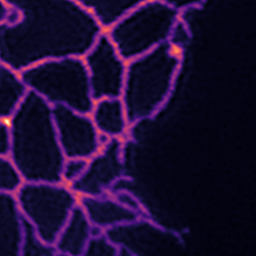
Label: Super-resolution ER image